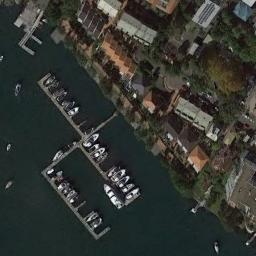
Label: harbor